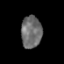
Tissue: prostate
Cell type: T cells
Senescence score: 0.359
Nuclear area (px): 648
Mean DAPI intensity: 109.494